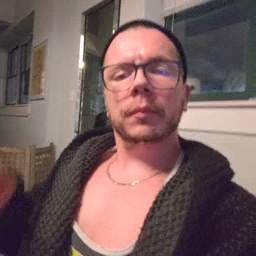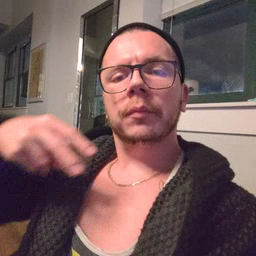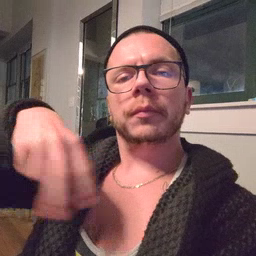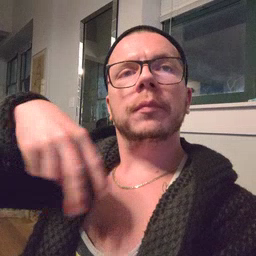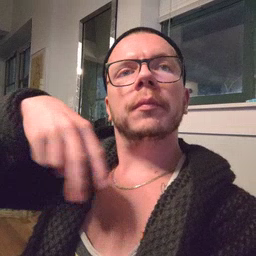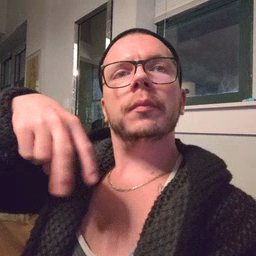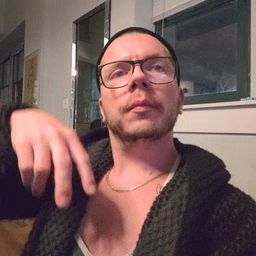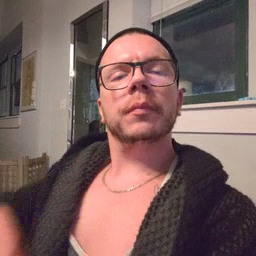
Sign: dance